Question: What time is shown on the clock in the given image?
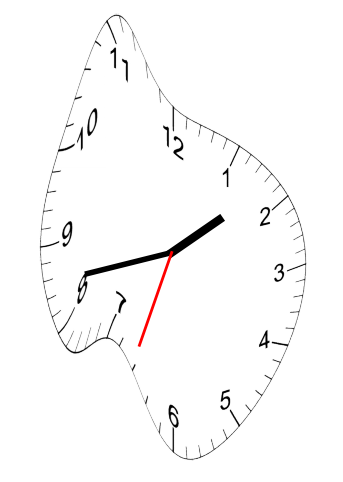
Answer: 01:42:33